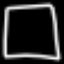
Label: square